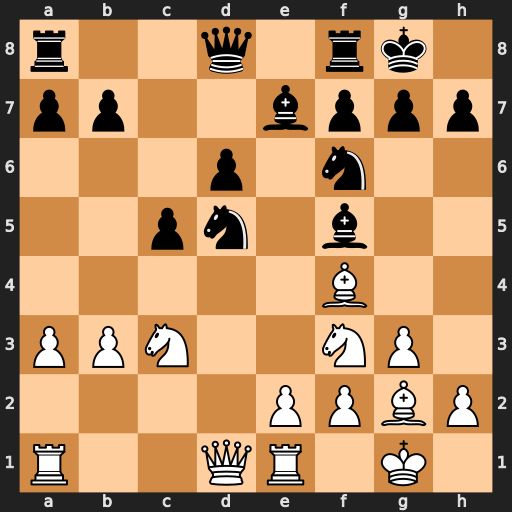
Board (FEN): r2q1rk1/pp2bppp/3p1n2/2pn1b2/5B2/PPN2NP1/4PPBP/R2QR1K1
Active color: w
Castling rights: -
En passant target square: -
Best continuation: Nxd5 Nxd5 Qxd5